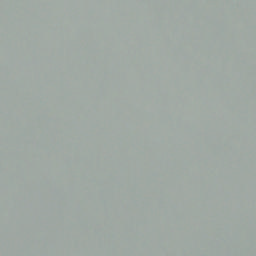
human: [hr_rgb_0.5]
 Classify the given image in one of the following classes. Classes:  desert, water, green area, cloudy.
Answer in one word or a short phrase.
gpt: cloudy